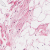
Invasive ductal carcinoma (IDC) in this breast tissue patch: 0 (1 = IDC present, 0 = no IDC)